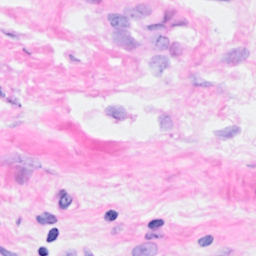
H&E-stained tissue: Breast